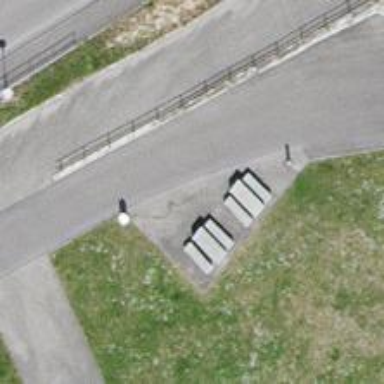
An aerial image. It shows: Picnic table located in leisure land area.